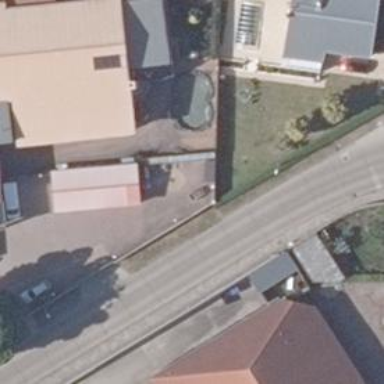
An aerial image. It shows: Residential road surfaced with concrete plates.